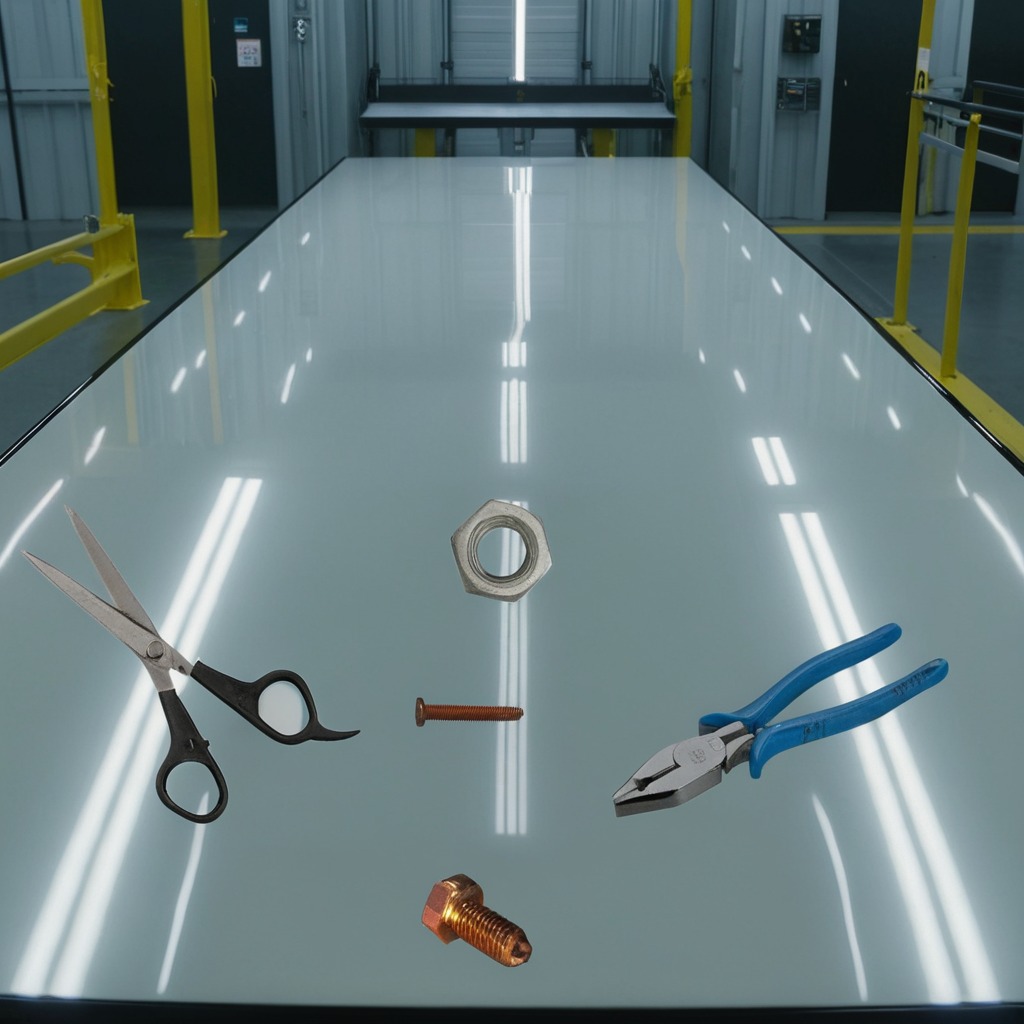
A metal machine screw, an iron nail, pliers, a metal nut, and a pair of scissors are lying on the high-gloss table.